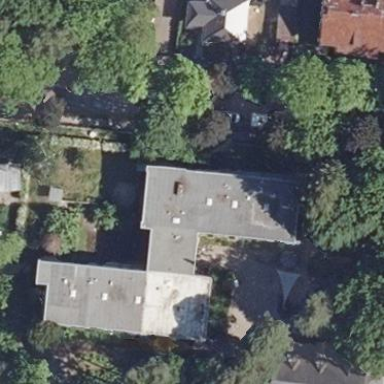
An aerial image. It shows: Building.